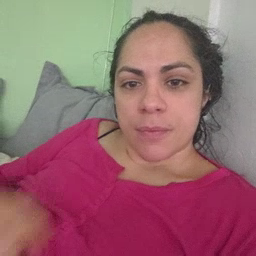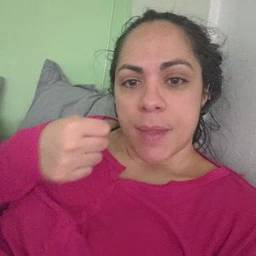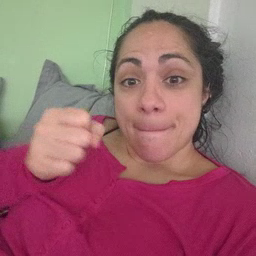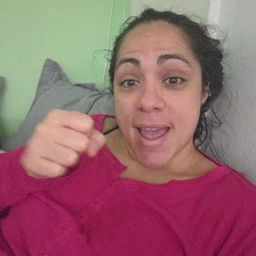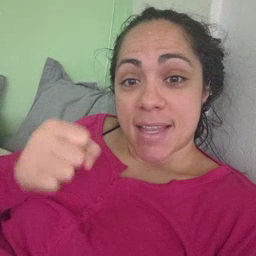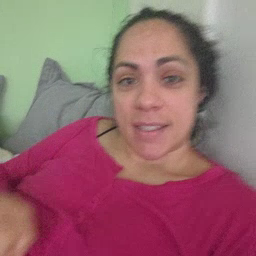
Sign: make